A spectrogram of one vibration snapshot from a rotating-machine test bench is shown (time on one axis, frequency on the other). Based on the visible evidence, which rotor condition applies: normal, misalignment, unbalance, looseness?
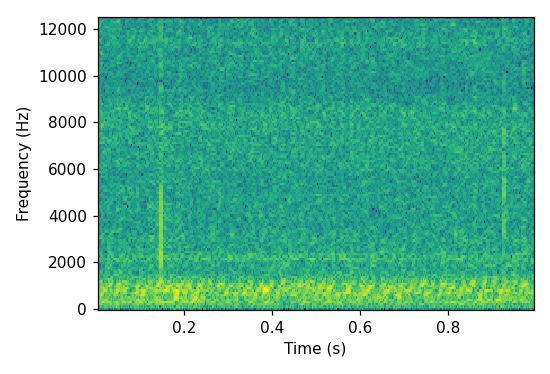
Answer: normal